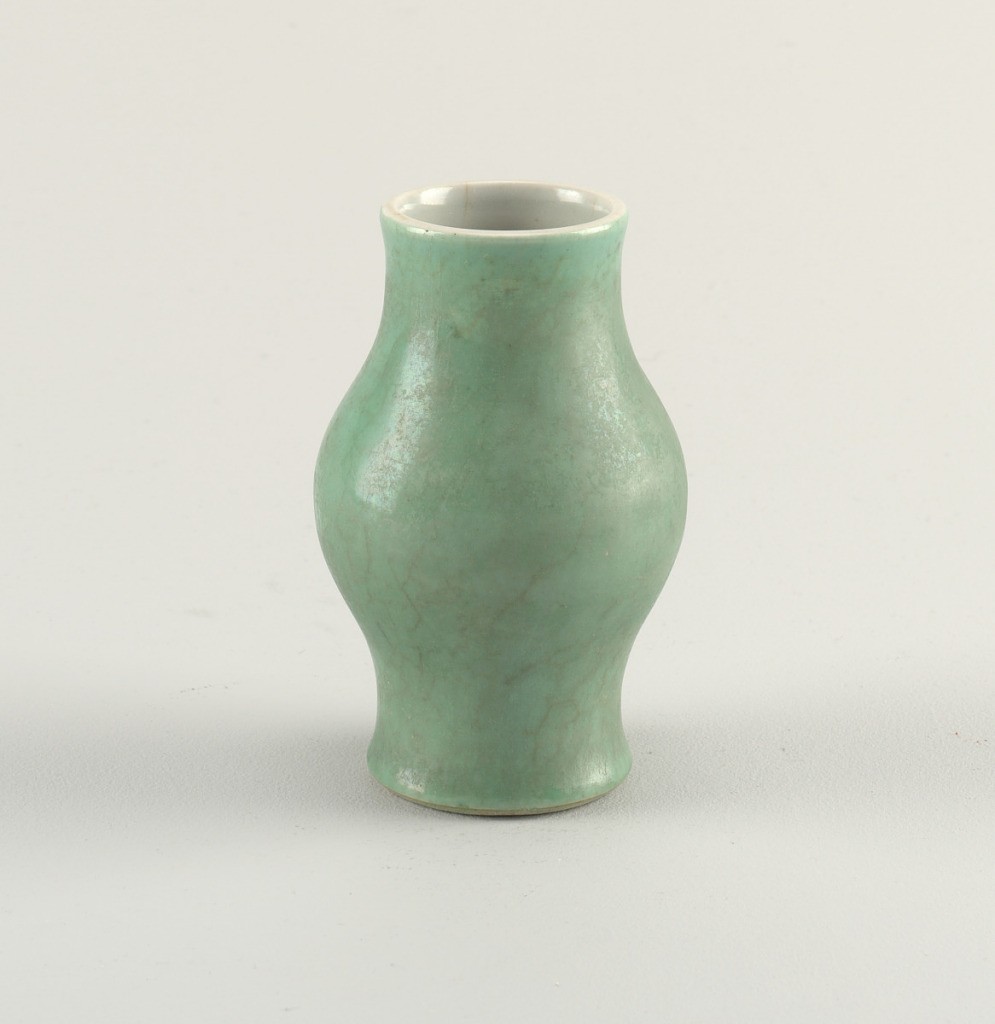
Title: Vase
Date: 1662–1722
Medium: Glazed porcelain, pale green apple
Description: Bulbous, with contracted base and neck. Green outer glaze somewhat crackled, and with pale iridescence. Kang Hsi.